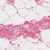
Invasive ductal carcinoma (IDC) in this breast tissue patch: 0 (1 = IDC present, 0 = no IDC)